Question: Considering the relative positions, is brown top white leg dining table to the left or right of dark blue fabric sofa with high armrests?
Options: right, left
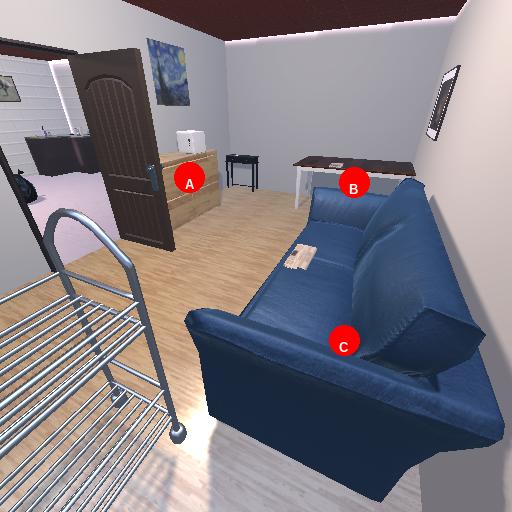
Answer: right